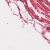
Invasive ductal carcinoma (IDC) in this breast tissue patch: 0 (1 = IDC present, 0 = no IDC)